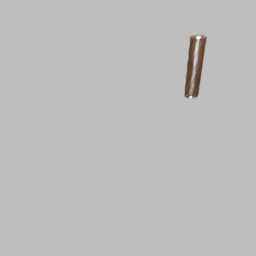
Label: lighting